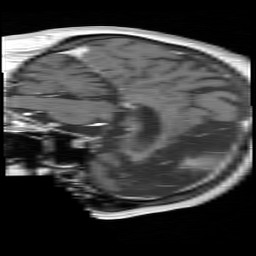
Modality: T1w
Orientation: sagittal
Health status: ill
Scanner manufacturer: siemens
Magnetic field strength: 3 T
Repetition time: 0.4 s
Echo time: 0.00272 s